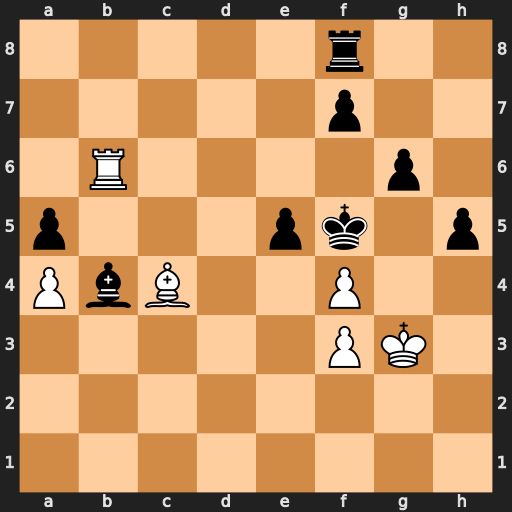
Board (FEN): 5r2/5p2/1R4p1/p3pk1p/PbB2P2/5PK1/8/8
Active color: w
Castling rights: -
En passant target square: -
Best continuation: Bd3+ e4 fxe4#